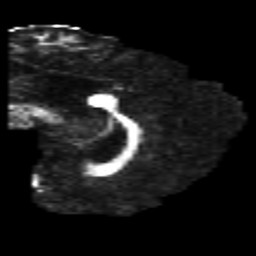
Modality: FA
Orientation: sagittal
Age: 35
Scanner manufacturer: philips
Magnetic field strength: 3 T
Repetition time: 8.584 s
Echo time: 0.127 s